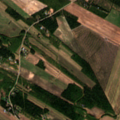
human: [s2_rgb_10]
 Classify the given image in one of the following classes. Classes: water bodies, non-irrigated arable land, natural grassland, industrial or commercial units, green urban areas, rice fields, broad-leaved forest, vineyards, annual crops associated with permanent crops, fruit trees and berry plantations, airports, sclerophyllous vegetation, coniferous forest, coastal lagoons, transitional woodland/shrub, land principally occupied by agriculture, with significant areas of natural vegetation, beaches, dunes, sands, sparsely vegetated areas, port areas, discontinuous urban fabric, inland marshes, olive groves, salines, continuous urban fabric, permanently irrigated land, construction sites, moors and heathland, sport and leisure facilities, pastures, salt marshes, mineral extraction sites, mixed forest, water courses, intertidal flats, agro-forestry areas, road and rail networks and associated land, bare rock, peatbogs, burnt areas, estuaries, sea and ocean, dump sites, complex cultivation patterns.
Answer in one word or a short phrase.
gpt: non-irrigated arable land, land principally occupied by agriculture, with significant areas of natural vegetation, coniferous forest